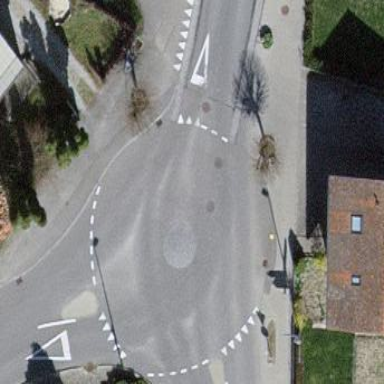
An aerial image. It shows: Secondary road leading to roundabout.